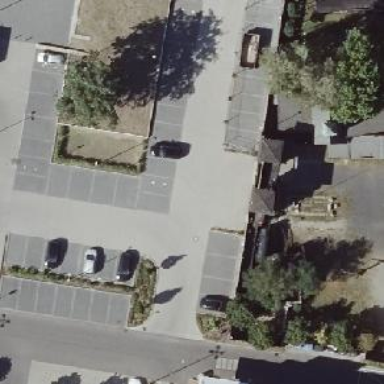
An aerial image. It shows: Street-side parking area with asphalt surface.